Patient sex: M
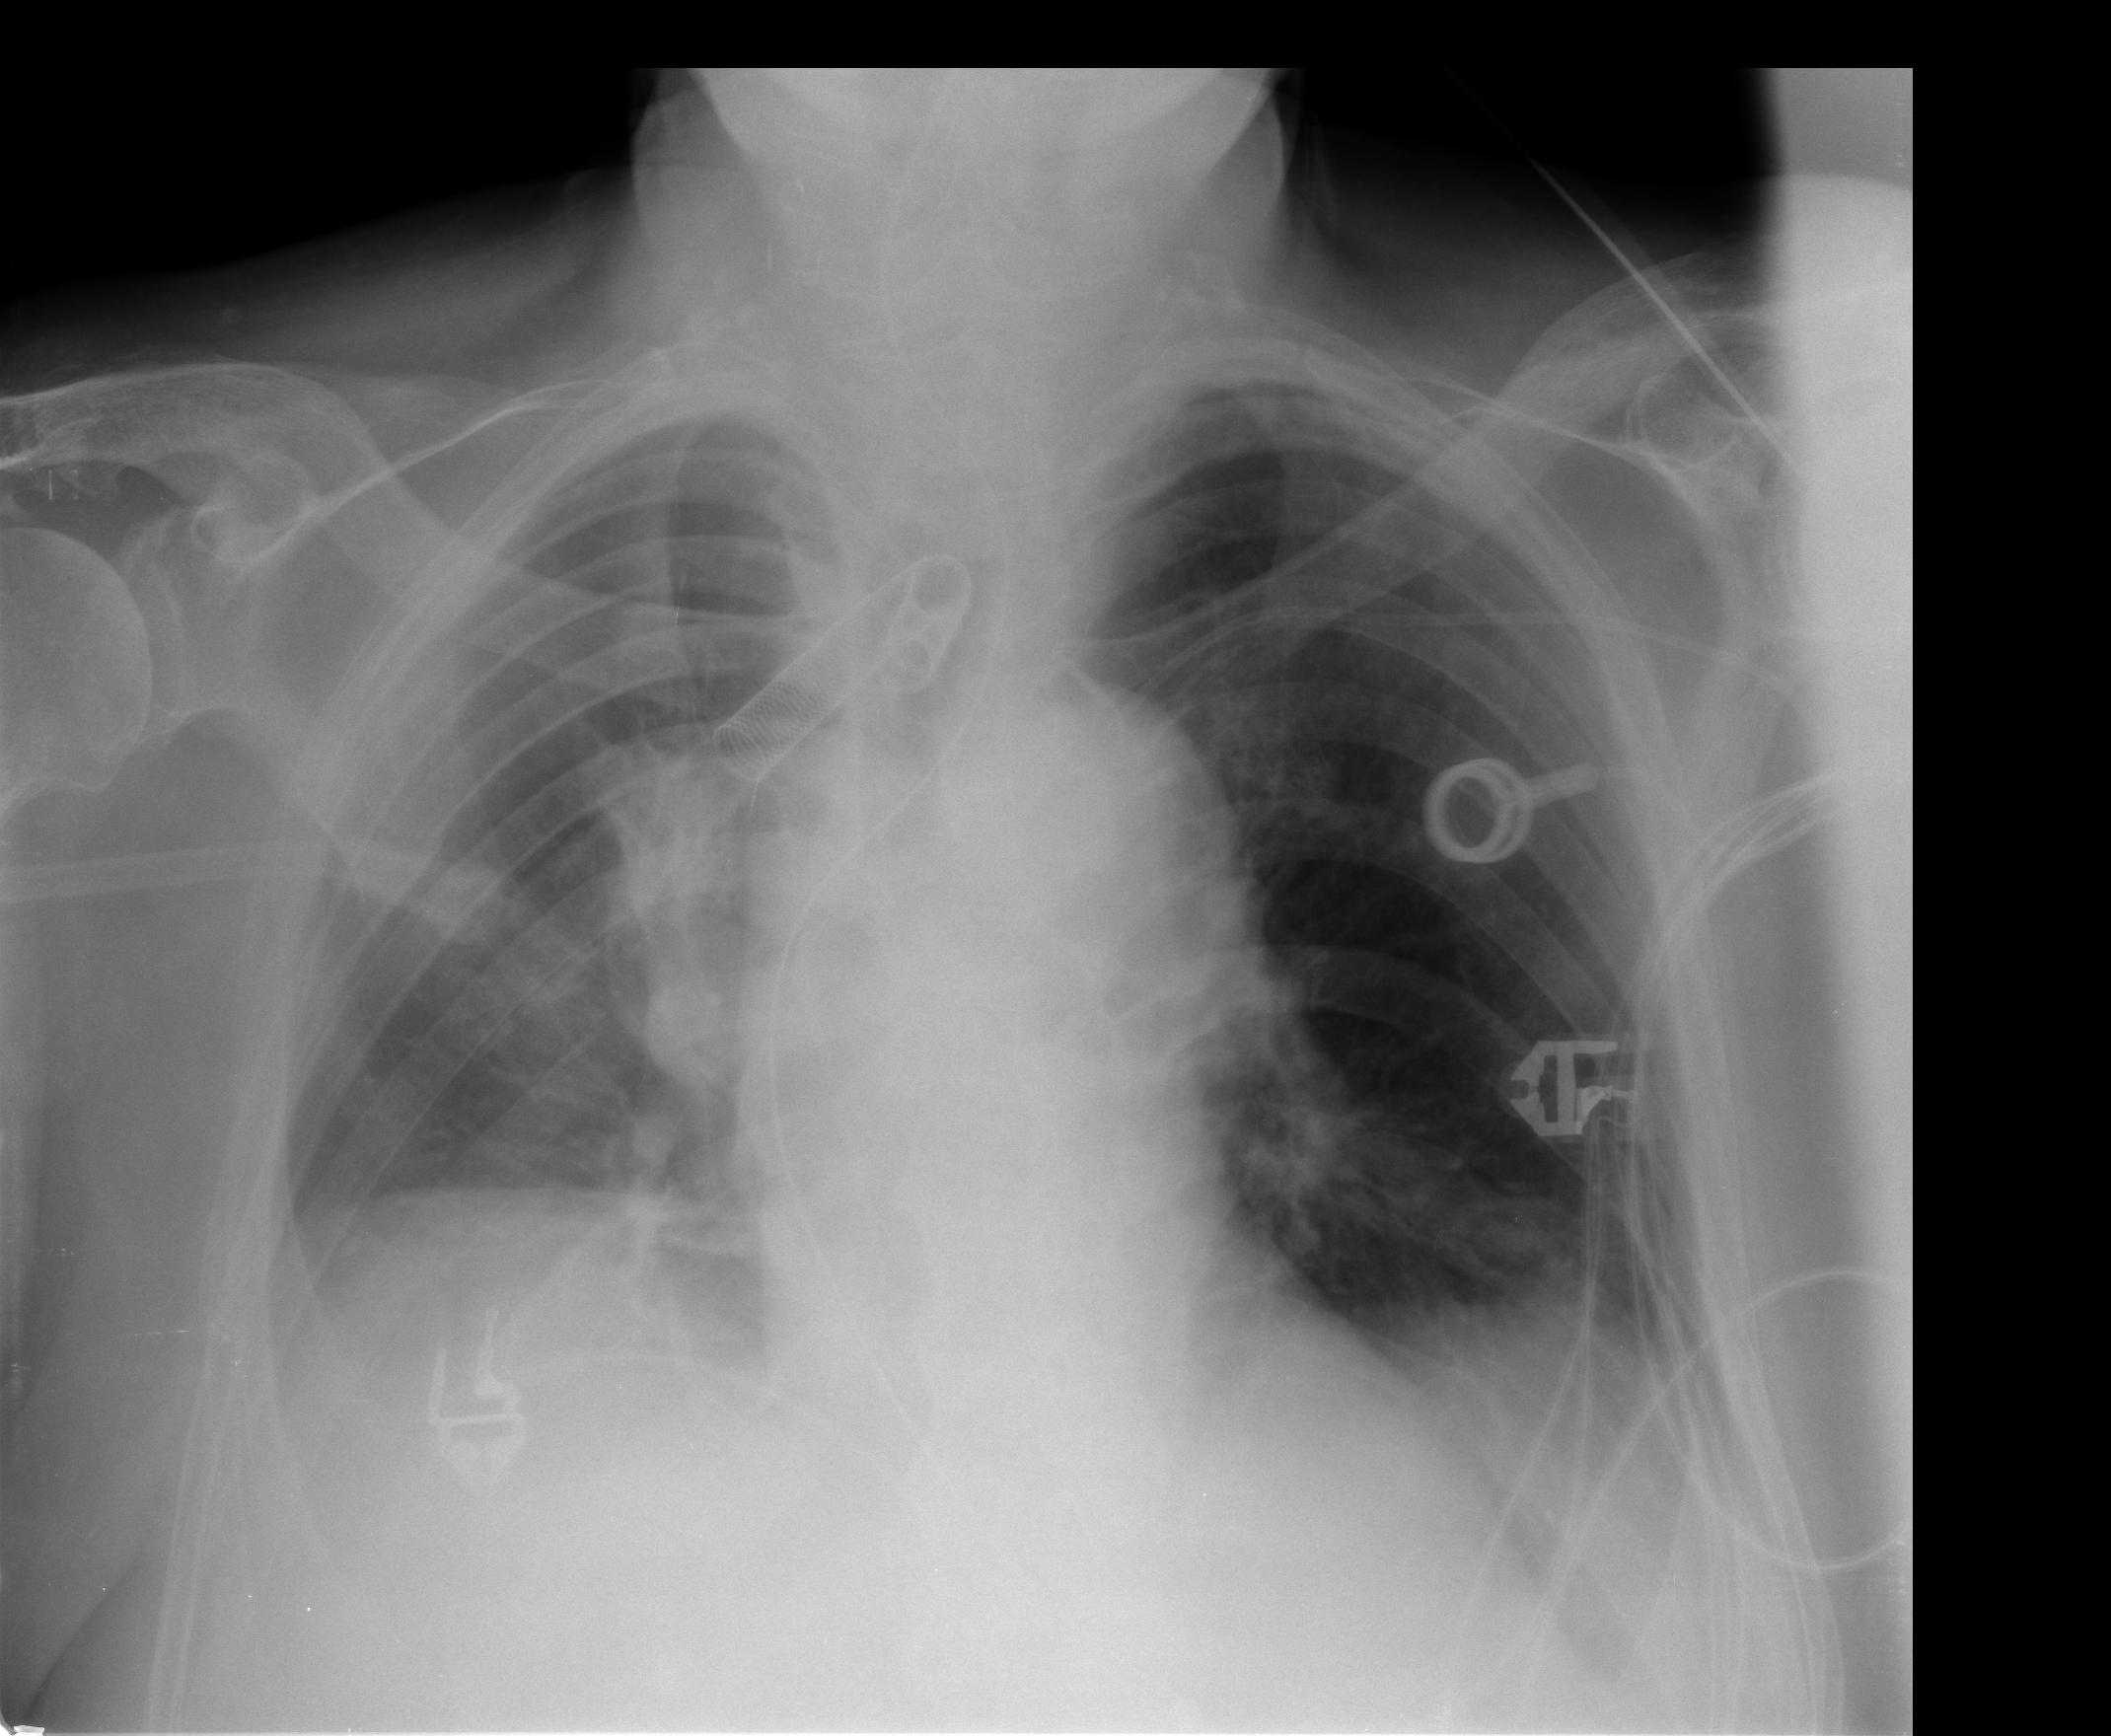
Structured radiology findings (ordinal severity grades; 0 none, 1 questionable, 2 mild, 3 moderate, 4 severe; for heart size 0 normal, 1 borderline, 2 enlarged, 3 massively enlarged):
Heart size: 0
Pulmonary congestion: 1
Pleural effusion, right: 1
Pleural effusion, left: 0
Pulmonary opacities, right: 0
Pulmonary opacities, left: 0
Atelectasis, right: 2
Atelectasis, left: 1